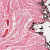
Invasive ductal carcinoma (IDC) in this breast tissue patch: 0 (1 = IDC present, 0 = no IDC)